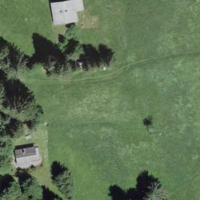
EUNIS habitat code: 24
Species observed at this site:
Filipendula ulmaria